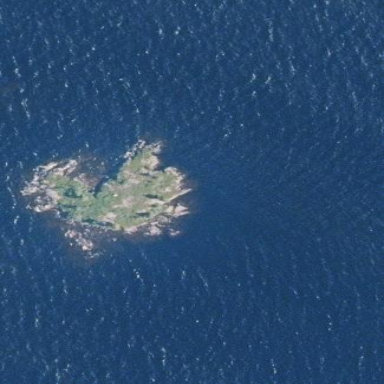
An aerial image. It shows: Islet.